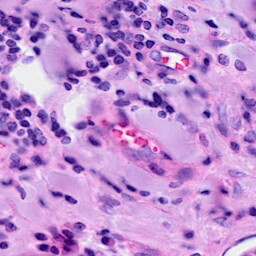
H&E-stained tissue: Breast